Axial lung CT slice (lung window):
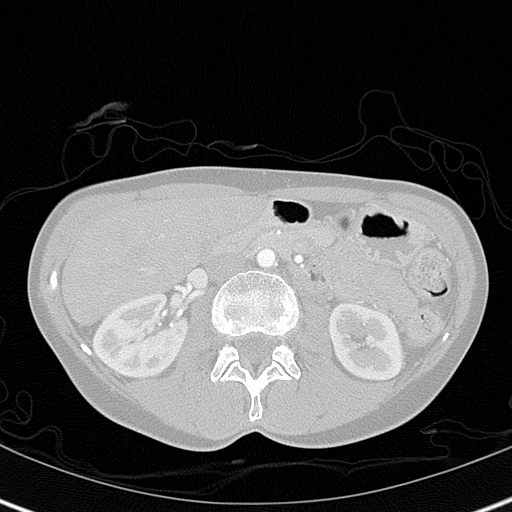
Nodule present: no